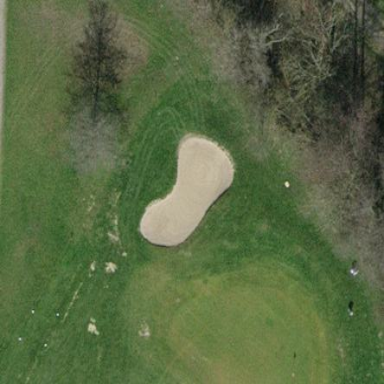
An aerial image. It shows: Golf bunker filled with natural sand.